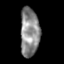
Tissue: skin
Cell type: Epithelial cells
Senescence score: 0.2812
Nuclear area (px): 907
Mean DAPI intensity: 137.738